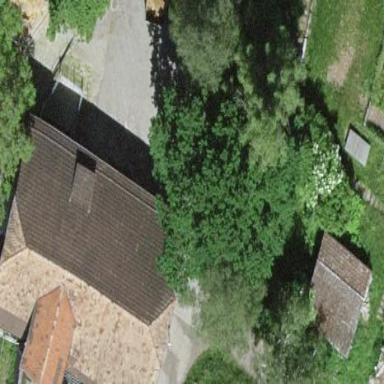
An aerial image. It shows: Barn.